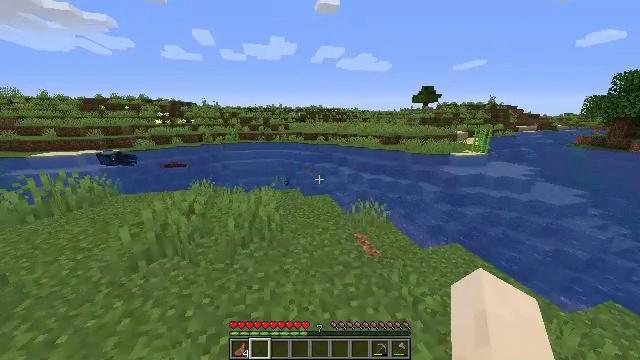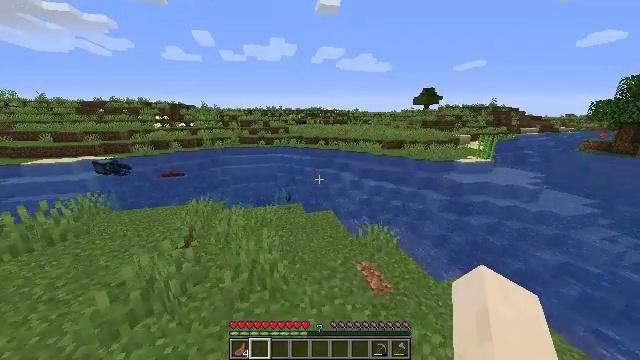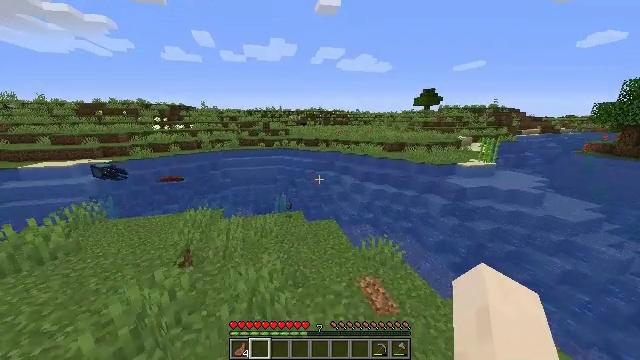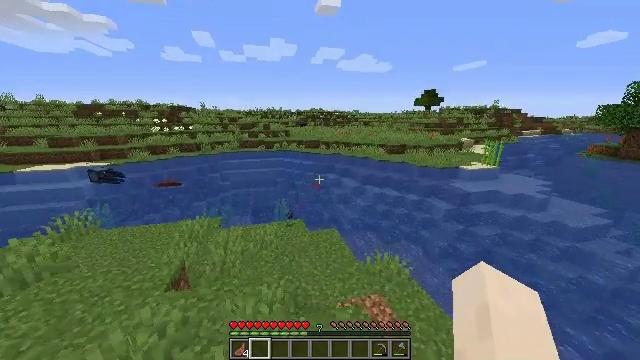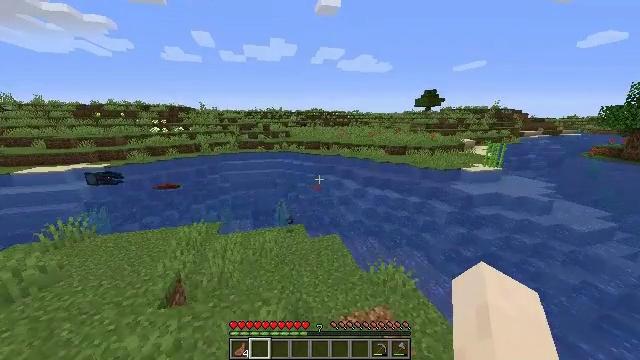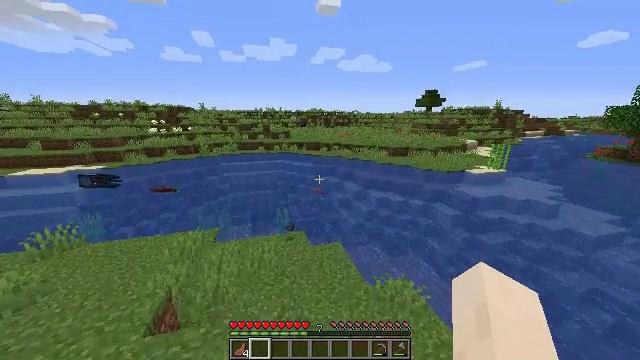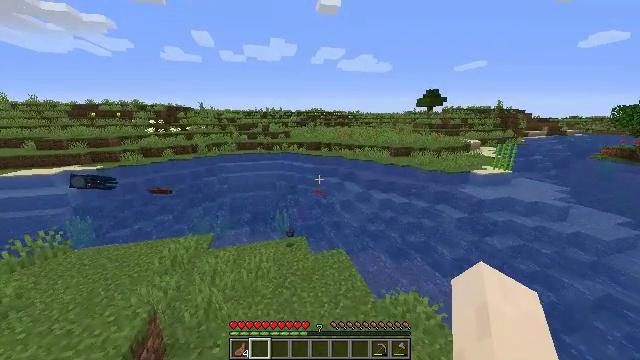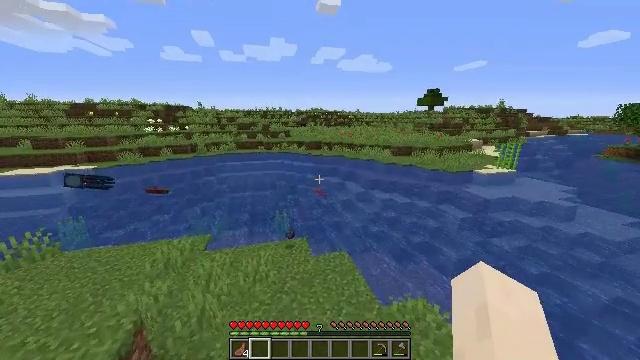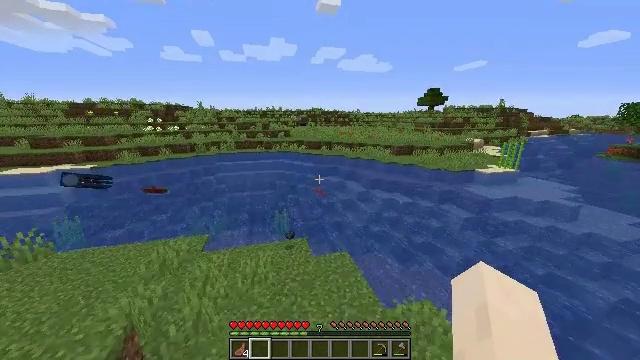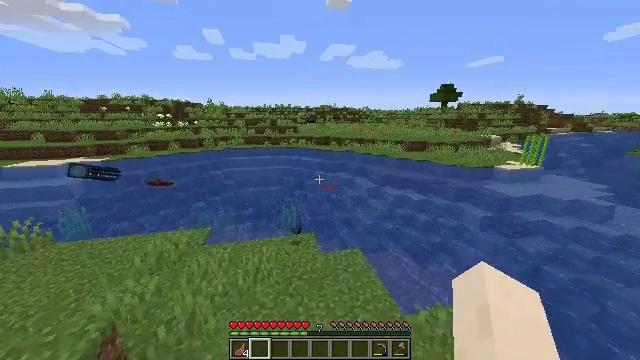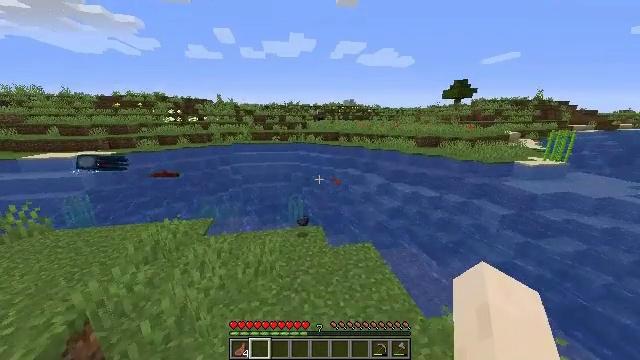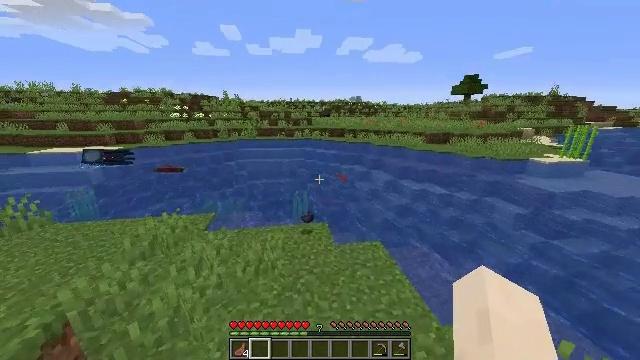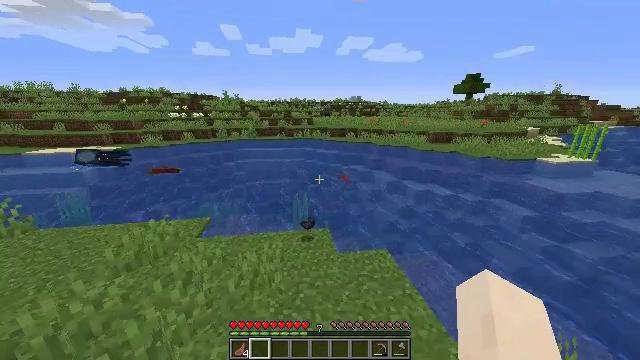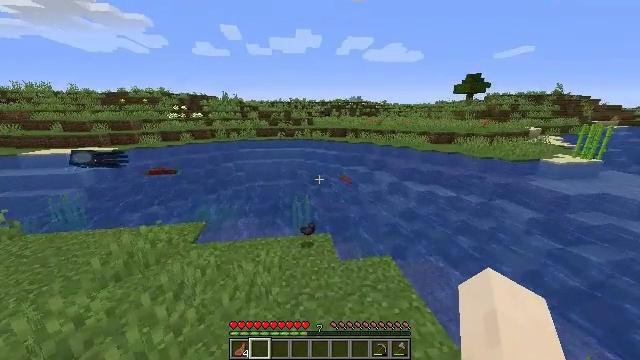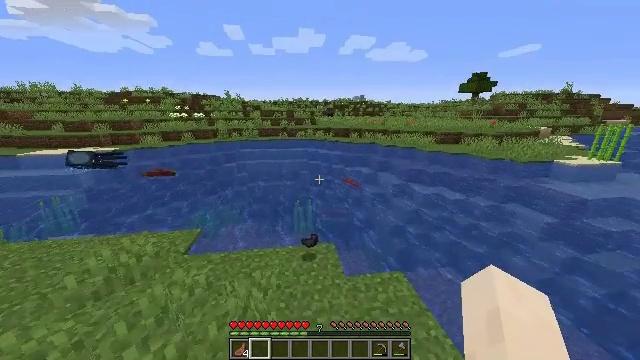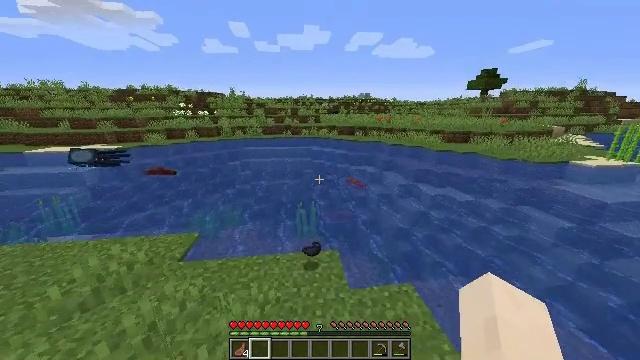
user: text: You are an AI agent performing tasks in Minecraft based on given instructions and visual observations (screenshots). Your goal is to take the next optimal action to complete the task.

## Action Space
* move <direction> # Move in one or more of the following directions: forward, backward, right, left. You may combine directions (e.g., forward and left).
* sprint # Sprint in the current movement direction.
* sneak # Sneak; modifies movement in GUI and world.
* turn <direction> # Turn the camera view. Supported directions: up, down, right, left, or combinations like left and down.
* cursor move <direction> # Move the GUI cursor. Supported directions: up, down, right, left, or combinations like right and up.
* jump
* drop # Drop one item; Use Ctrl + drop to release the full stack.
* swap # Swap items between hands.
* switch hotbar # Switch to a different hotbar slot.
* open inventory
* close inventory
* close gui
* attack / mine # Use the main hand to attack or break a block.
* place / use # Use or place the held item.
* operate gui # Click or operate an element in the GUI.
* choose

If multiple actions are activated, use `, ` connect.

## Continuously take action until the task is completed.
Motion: motion action
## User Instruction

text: Drop an ink sac.
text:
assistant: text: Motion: move forward, sprint, jump
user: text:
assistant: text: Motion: move forward, sprint, jump
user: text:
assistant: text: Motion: move forward, sprint, jump
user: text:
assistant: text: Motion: move forward, sprint, jump
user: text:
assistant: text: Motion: move forward, sprint, jump
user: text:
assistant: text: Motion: move forward, sprint, jump
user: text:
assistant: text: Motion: move forward, sprint, jump
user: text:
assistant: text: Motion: move forward, sprint
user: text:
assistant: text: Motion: move forward, sprint, turn left
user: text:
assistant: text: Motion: move forward, sprint, turn left
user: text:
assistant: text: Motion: move forward, sprint, turn left
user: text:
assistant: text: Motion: move forward, sprint
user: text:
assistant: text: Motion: move forward, sprint
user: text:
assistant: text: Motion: move forward, sprint
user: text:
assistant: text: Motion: move forward, sprint, turn left
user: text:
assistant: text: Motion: move forward, sprint
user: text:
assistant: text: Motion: move forward, sprint
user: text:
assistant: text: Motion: move forward, sprint
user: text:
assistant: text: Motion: move forward, sprint, turn left and down
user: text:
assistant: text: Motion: move forward and move left, sprint
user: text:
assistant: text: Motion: move forward and move left, sprint, turn down
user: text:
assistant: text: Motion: move left, sprint, turn right and down
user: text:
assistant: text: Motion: move left, sprint, turn right and down
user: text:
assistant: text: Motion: move left, sprint, turn right and down
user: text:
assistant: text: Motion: move left, sprint, turn right and down
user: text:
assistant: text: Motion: move left, sprint, turn right
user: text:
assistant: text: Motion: move left, sprint, turn right and up
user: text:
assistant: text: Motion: sprint, turn left and up
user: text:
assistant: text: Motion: sprint, turn left and up
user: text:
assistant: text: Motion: sprint